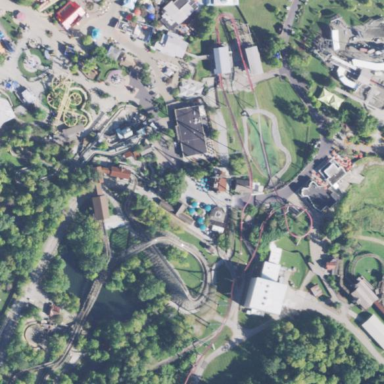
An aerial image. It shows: Sub Area within theme park.